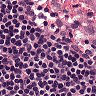
Metastatic tissue present: no